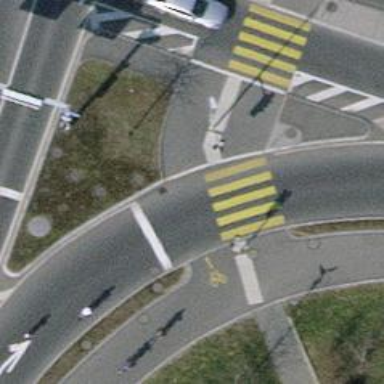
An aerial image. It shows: Road with traffic signals.